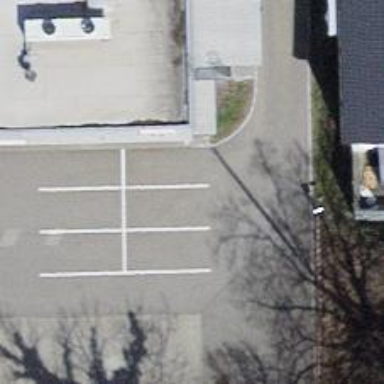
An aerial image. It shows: Parking aisle designated as service road.